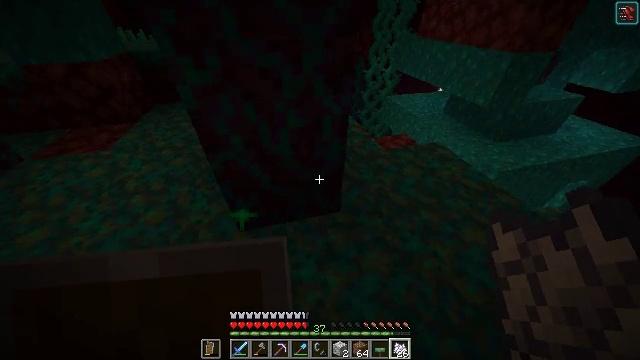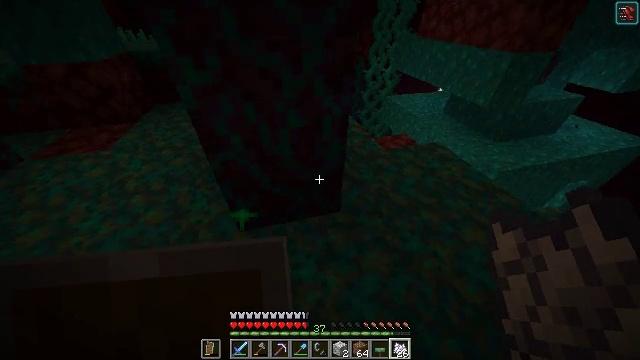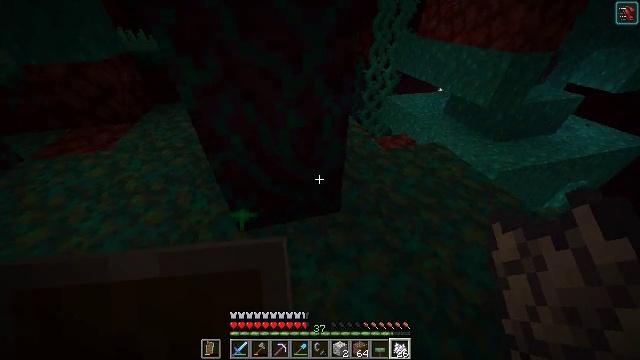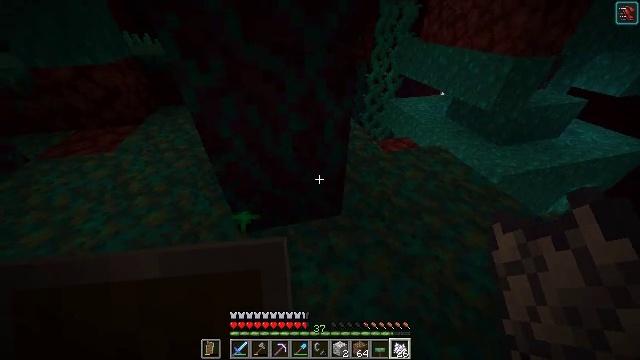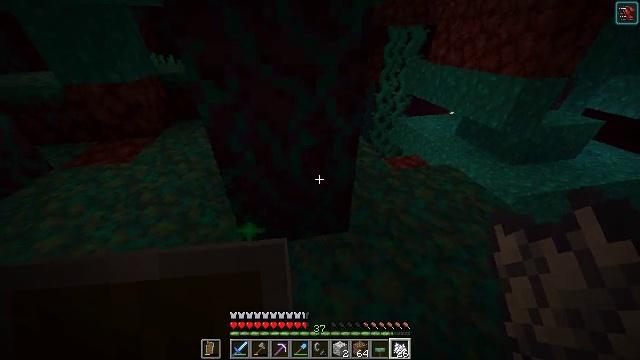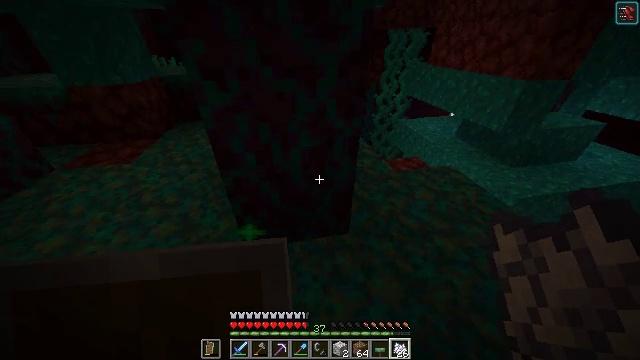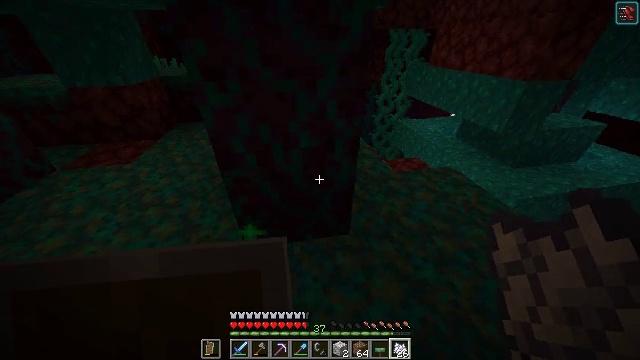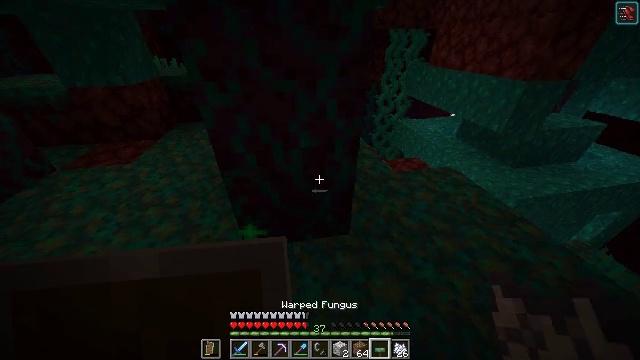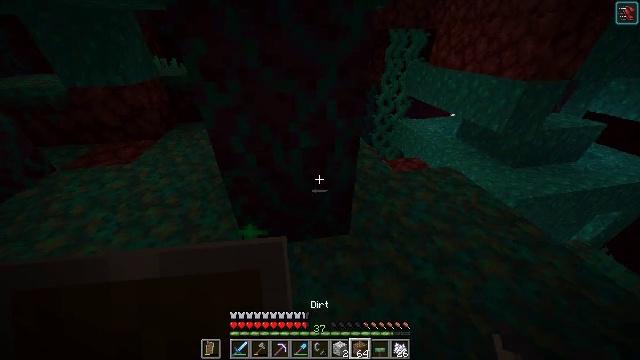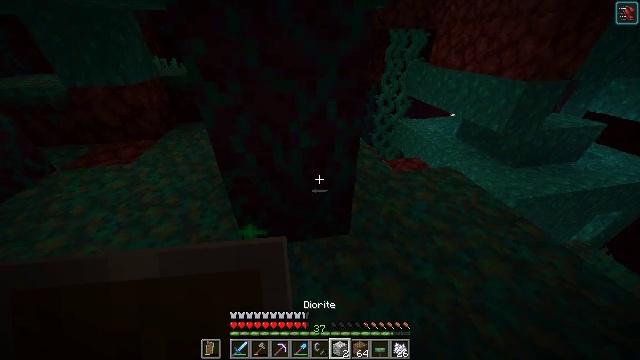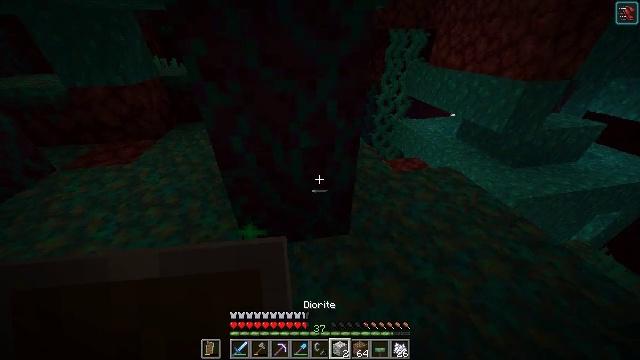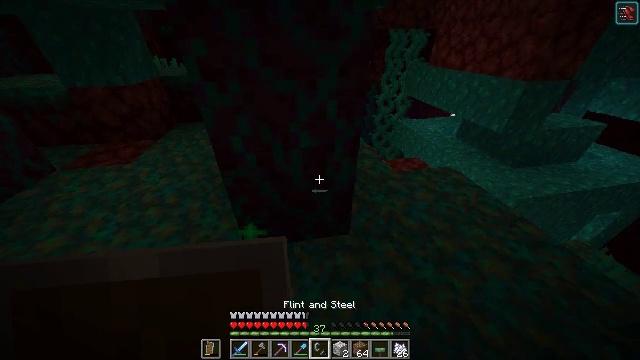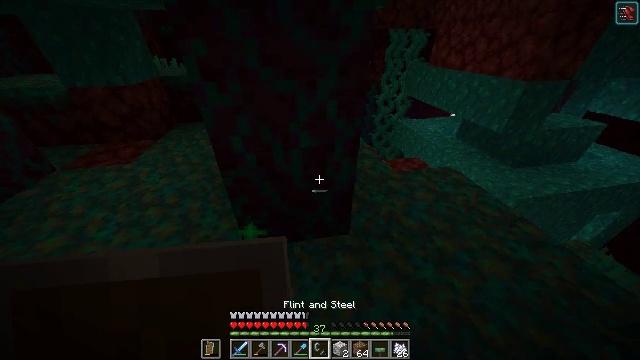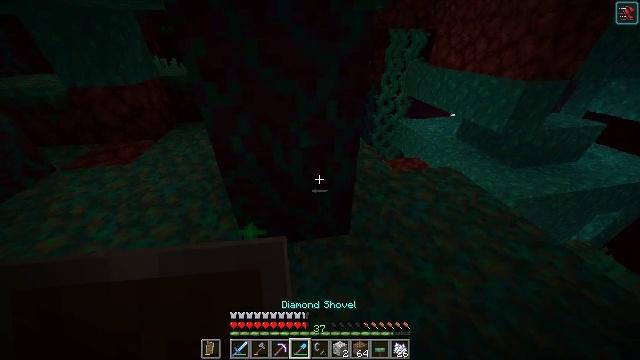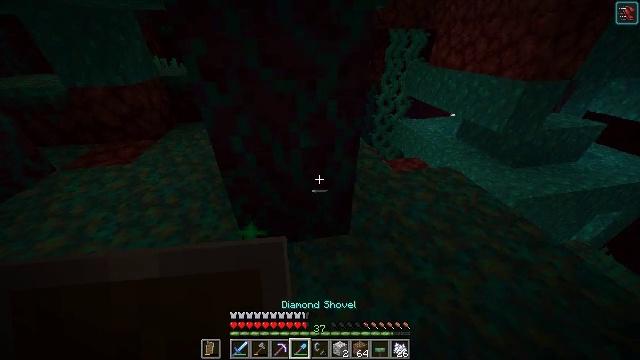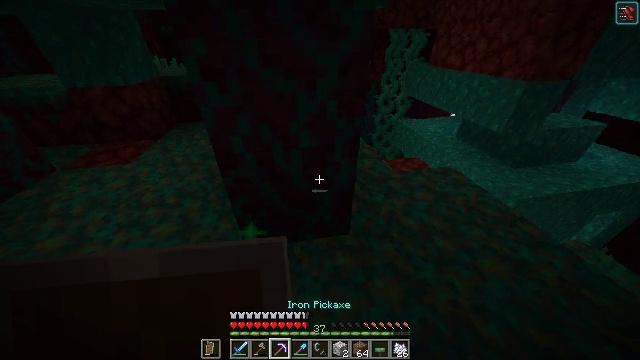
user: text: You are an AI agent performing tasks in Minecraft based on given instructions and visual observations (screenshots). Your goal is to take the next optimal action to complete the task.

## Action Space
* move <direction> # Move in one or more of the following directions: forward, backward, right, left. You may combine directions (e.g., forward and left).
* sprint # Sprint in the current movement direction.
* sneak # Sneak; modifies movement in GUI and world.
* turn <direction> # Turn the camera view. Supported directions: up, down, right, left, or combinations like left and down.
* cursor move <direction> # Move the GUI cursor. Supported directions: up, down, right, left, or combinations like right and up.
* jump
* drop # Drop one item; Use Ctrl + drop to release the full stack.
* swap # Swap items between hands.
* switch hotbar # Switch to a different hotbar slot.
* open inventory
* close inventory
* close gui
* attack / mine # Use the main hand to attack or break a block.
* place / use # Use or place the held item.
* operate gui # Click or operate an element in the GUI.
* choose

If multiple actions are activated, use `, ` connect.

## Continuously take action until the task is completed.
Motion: motion action
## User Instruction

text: Collect warped stem for crafting.
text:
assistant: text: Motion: no_op
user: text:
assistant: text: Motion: no_op
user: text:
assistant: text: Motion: no_op
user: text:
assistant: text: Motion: turn left and up
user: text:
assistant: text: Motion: no_op
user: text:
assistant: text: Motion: no_op
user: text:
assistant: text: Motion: no_op
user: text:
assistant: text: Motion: no_op
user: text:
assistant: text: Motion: no_op
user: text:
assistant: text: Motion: no_op
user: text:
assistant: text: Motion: no_op
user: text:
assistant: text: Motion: no_op
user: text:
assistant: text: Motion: no_op
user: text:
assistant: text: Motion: no_op
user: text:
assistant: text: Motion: no_op
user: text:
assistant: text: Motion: no_op
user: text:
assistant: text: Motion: no_op
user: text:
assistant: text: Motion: no_op
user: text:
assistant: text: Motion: no_op
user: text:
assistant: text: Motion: no_op
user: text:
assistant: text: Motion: no_op
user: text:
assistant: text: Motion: no_op
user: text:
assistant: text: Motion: move forward, turn up
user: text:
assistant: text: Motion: move forward, turn left and up
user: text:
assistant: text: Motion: move forward, turn left and up
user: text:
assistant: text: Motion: turn up, attack / mine
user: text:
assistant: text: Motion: attack / mine
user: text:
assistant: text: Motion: attack / mine
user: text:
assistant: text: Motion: attack / mine
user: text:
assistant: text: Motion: attack / mine